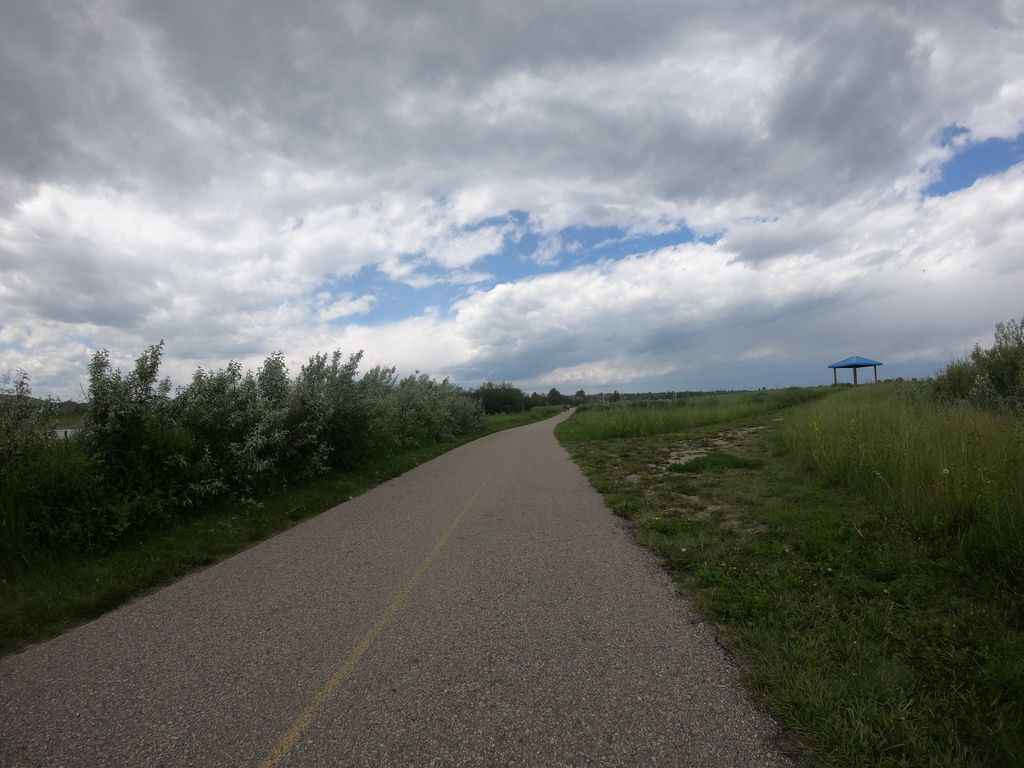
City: calgary